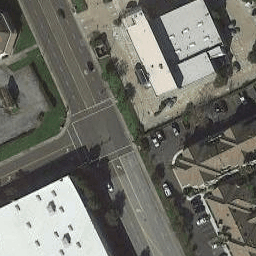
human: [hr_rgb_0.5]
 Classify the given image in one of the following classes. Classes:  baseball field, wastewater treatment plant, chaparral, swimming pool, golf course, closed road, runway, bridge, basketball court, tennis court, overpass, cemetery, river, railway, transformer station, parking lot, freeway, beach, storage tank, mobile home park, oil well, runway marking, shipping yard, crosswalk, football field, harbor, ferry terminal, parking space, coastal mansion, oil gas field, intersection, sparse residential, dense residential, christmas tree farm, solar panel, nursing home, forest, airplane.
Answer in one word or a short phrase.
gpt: intersection